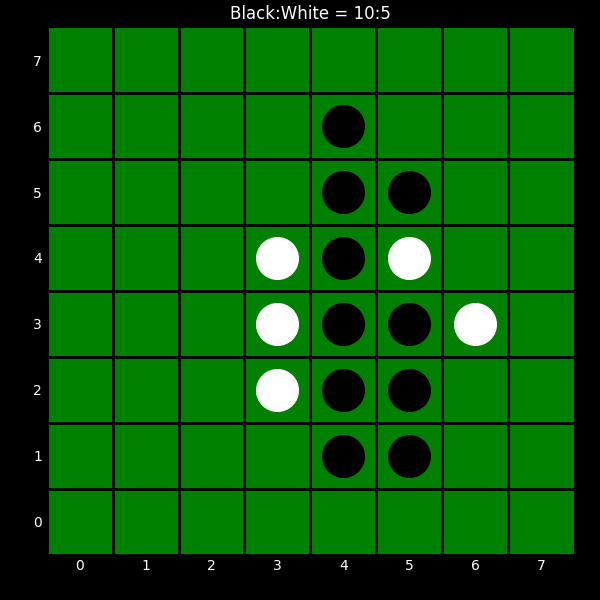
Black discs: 10
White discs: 5